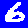
Digit: 6